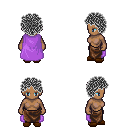
a pixel art fantasy rpg character, female body template, human, dark skin, lavender cape, robe skirt, gray curly afro hairstyle, brown slippers, four views (front, back, left, right), 2x2 character sprite sheet, small pixel art, hard edges, no anti-aliasing